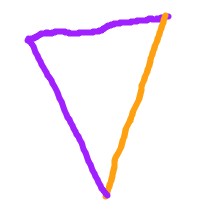
Shape: triangle